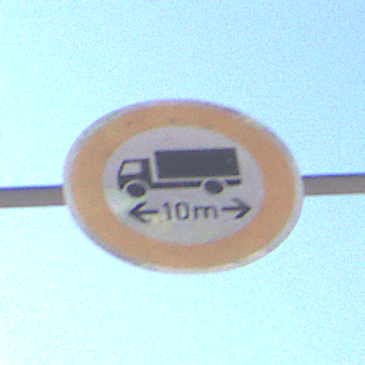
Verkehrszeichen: TatsaechlicheLaenge
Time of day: MorningAfternoon
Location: Outdoor (Urban)
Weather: Clear
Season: NotSpecified
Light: Natural